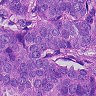
Metastatic tissue present: yes